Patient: sex M, age 74
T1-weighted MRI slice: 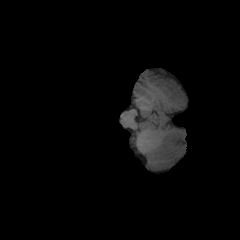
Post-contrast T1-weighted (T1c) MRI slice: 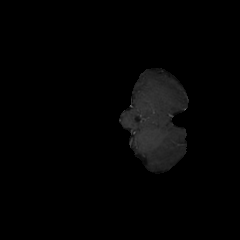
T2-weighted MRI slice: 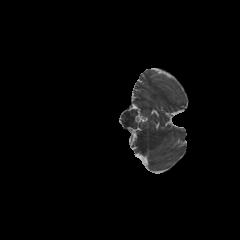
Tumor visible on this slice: no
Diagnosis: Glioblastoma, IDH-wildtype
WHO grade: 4